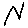
Label: zigzag